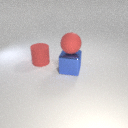
large blue metal cube in front of large red rubber cylinder